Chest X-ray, PA view. Patient: 23 years old, sex F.
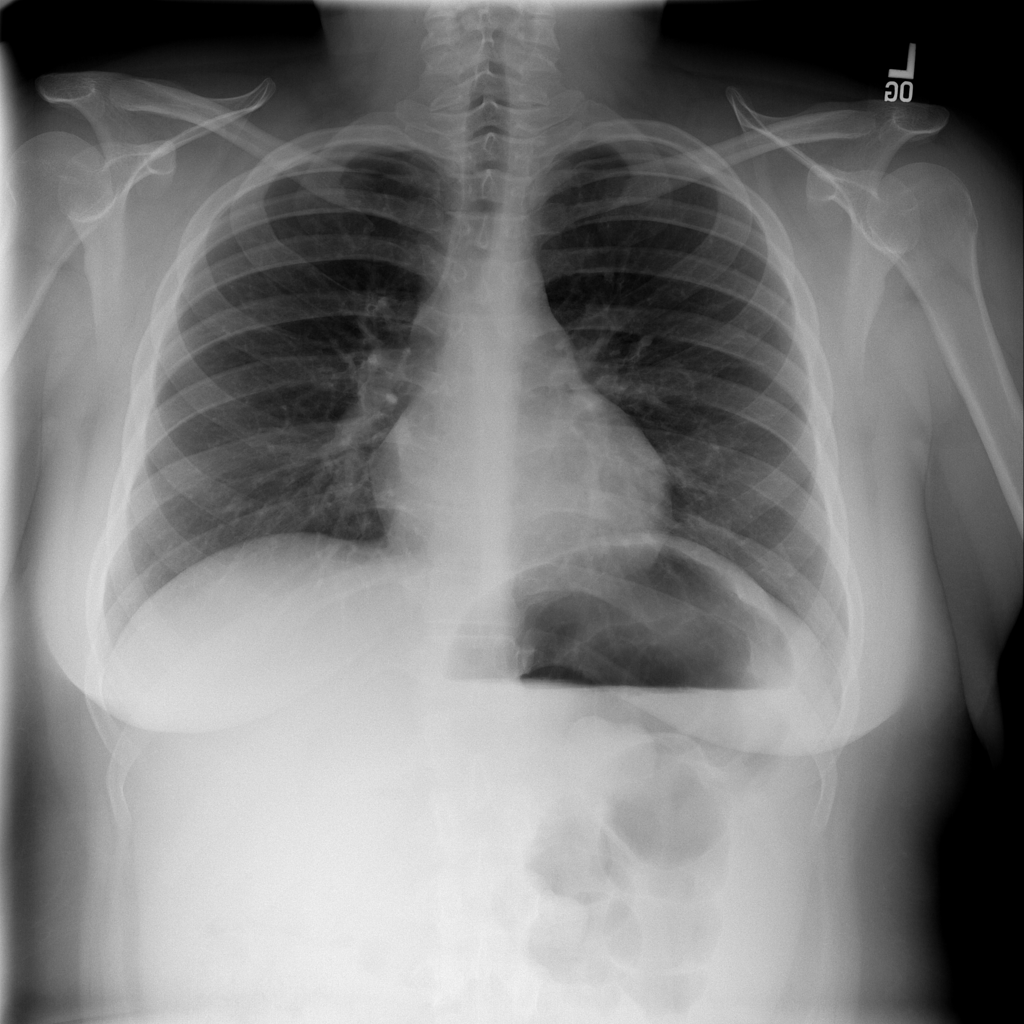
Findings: No Finding